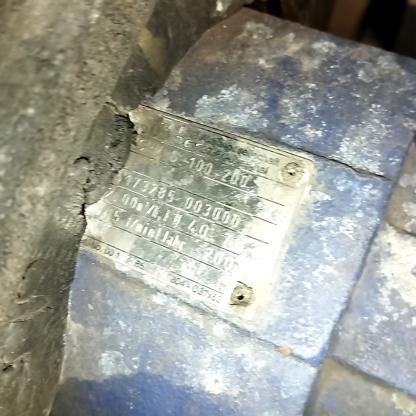
Klasa: tabliczka-znamionowa